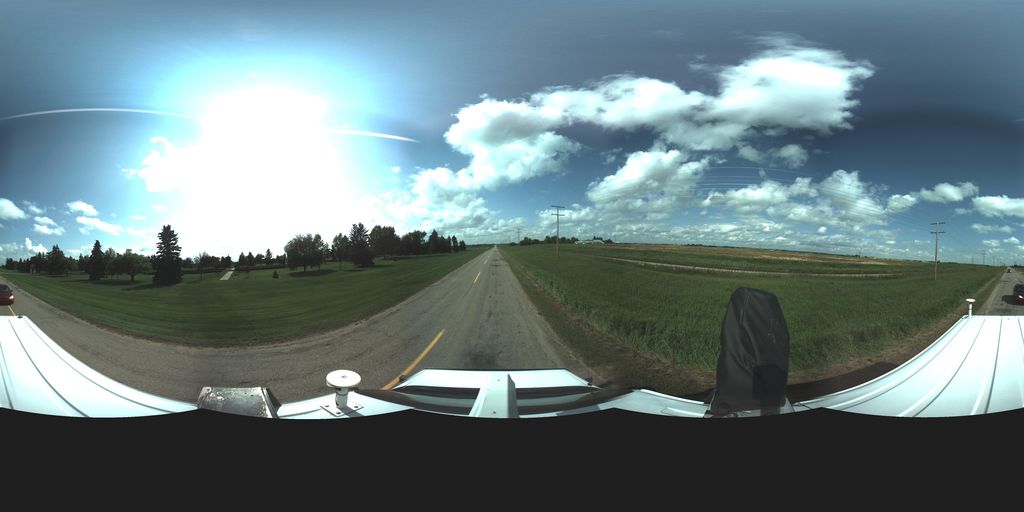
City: saskatoon